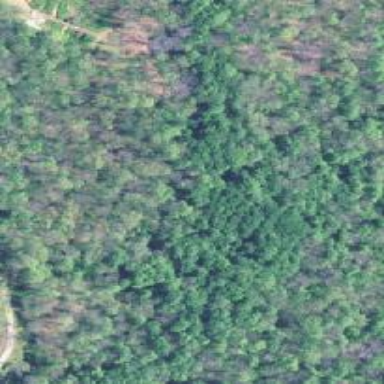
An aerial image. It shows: Mixed woodland area with various types of leaves.